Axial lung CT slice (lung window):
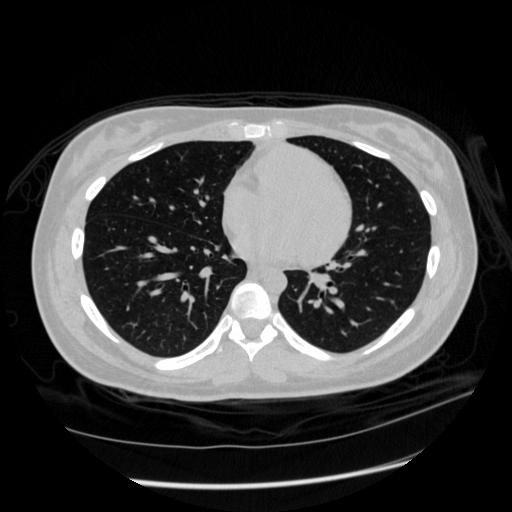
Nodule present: no